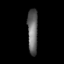
Tissue: prostate
Cell type: T cells
Senescence score: 0.7459
Nuclear area (px): 463
Mean DAPI intensity: 102.363